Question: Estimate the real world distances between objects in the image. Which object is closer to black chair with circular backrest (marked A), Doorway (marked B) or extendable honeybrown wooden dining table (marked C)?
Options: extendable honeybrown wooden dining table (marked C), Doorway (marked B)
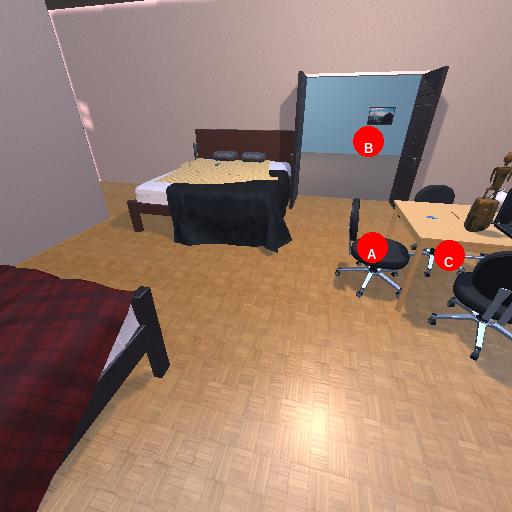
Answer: extendable honeybrown wooden dining table (marked C)